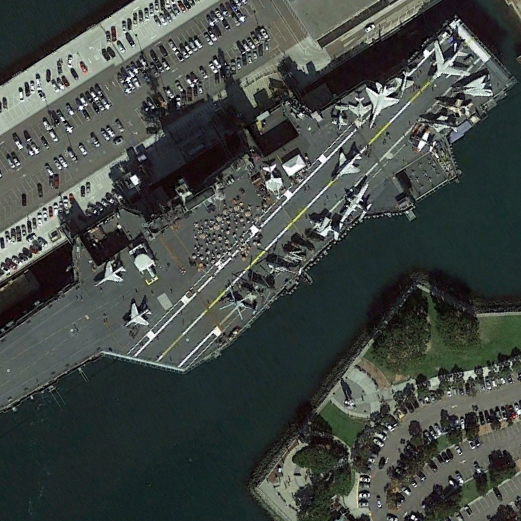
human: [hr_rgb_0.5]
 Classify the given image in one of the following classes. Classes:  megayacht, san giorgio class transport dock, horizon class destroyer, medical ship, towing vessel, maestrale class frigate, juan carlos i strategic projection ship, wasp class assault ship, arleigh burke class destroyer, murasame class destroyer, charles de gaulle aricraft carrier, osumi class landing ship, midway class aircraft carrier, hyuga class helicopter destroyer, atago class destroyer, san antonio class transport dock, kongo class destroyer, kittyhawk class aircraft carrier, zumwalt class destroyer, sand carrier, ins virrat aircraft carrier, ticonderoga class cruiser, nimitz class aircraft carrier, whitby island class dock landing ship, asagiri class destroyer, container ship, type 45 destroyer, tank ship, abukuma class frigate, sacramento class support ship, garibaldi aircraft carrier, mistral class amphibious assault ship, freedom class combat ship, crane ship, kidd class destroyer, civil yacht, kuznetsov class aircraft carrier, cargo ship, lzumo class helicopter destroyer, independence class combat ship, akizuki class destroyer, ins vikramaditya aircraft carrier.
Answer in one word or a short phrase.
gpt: Midway class aircraft carrier